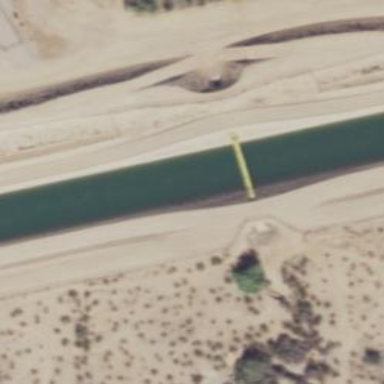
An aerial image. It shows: Culvert tunnel.